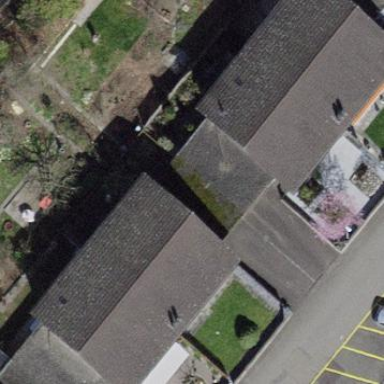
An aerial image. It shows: Building with tile roof.